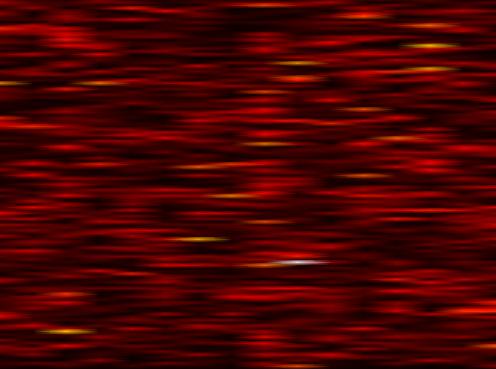
Label: FOFDM